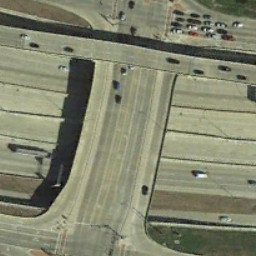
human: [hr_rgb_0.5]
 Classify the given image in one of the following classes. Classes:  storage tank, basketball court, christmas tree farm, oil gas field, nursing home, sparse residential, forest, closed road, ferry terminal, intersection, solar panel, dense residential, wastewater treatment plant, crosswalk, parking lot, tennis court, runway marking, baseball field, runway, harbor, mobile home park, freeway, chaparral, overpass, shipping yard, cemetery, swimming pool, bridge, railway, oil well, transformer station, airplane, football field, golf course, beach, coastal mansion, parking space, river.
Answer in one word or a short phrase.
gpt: overpass